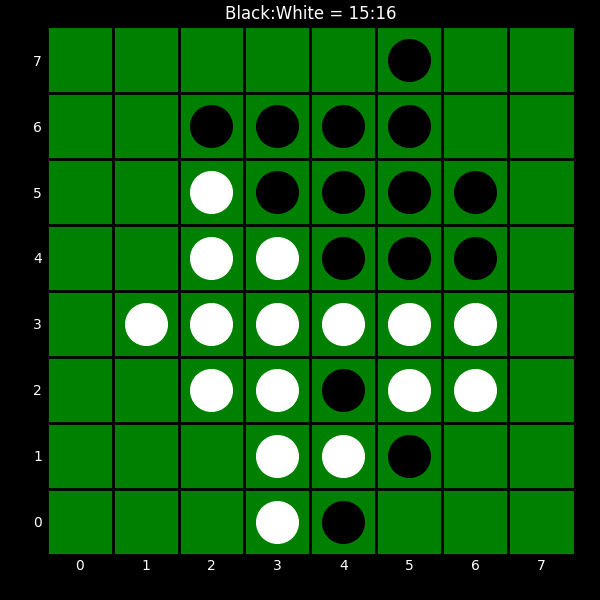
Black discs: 15
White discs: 16